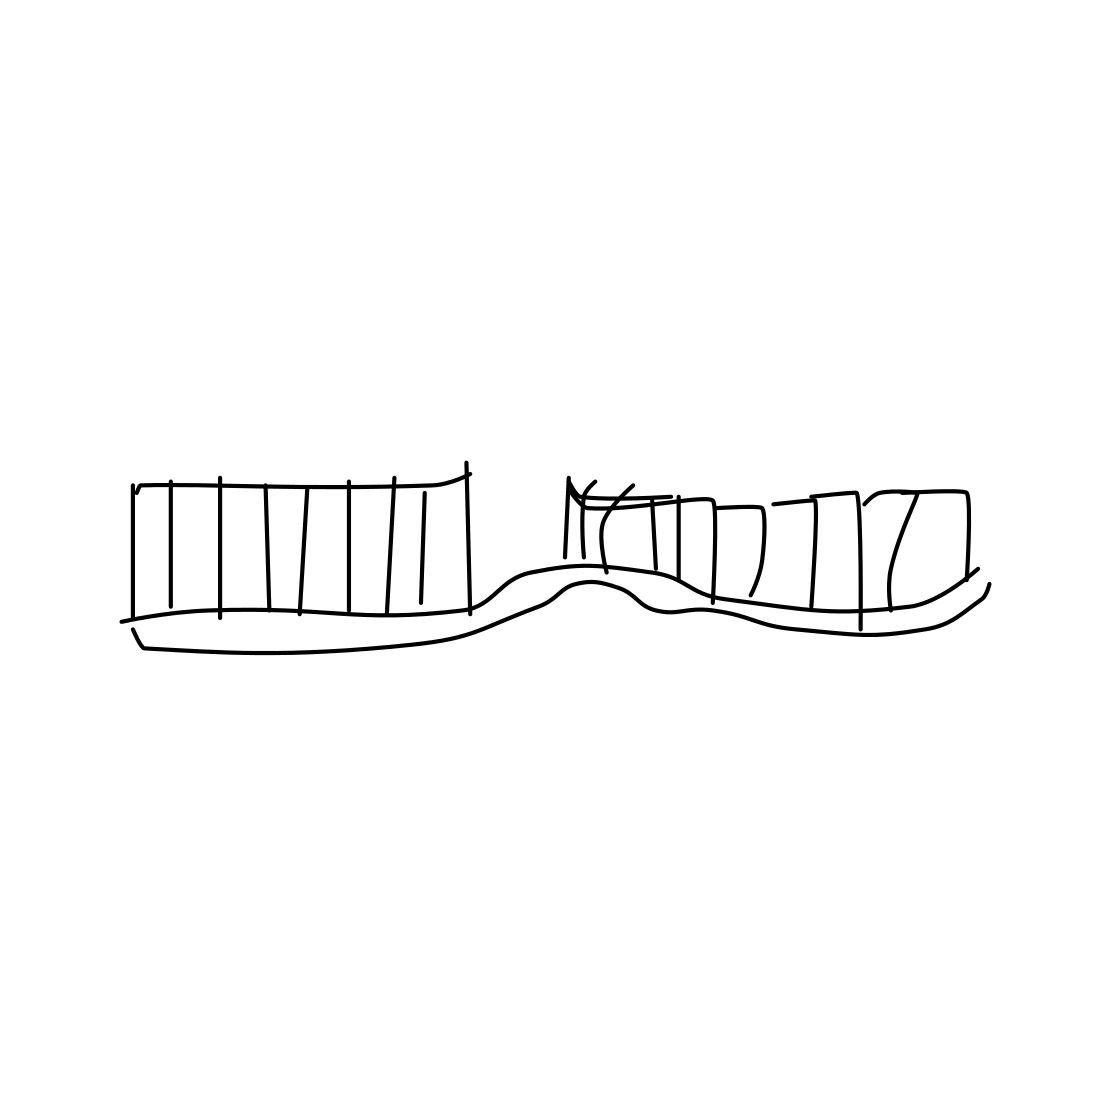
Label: comb